Question: I am creating a custom newsletter subscription module in Orchard CMS v1.6.1
I am at the stage of trying to display the front-end view in a specific zone.
so far all i can see to do is get the placement to move the module to various locations within the 'Content' zone.
Perhaps someone can help point me in the right direction.
The placement.info file in my theme now has this, to override whatever I have in my module:
'''
<Match DisplayType="Detail">
<Place Parts_SubscribersForm="Content:1"/>
</Match>
'''
I have also tried with "Footer:1" and also, for the sake of testing, tried "Header:1" - none of these seem to place it where i want it.
My shape tracing is as below - "DisplayTemplate" is the shape of this soon-to-be control - i also can't seem to change this name...another question.....

Ultimately I want to move this module to the Zone [Footer]
Footer is being added in the layout.cshtml that came with the standard theme (i duplicated this for my own theme)
Here is where the footer and header are added:
'''
WorkContext.Layout.Header.Add(New.Branding(), "5"); // Site name and link to the home page
WorkContext.Layout.Footer.Add(New.FooterContent(), "5"); // Footer Content
WorkContext.Layout.Footer.Add(New.User(), "10"); // Login and dashboard links
'''
I would be grateful if someone could help me out...
Thanks in advance.
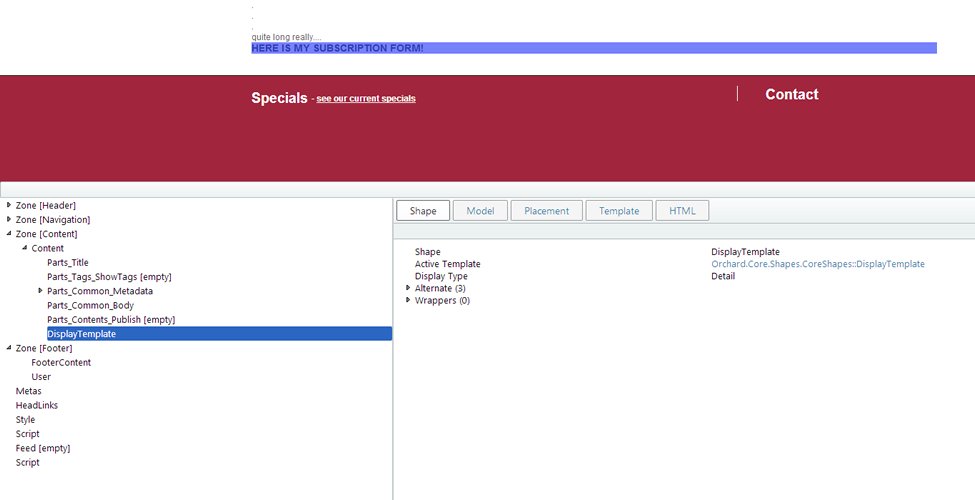
Answer: There are two types of zones when placing shapes in Orchard - Layout Zones (defined in the Layout.cshtml) and Local Zones (Content item local zones such as Header, Meta, Content, Footer defined by Content.cshtml). The local zones are all rendered within the main Layout's 'Content' zone. The following placement would push your shape to the Footer local zone:
'''
<Match DisplayType="Detail">
<Place Parts_SubscribersForm="Footer:1"/>
</Match>
'''
That is why your form did not seem to move into the footer as you expected. It was in the local Footer zone, but still rendered within the layout's Content zone. Instead you can move your shape to e.g. the Footer Layout Zone by placing a forward slash:
'''
<Match DisplayType="Detail">
<Place Parts_SubscribersForm="/Footer:1"/>
</Match>
'''